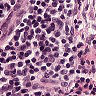
Metastatic tissue present: no